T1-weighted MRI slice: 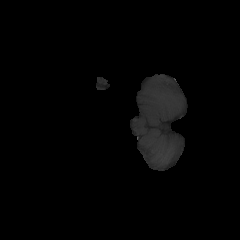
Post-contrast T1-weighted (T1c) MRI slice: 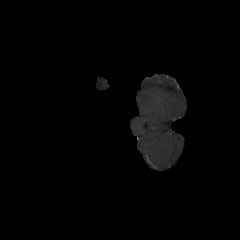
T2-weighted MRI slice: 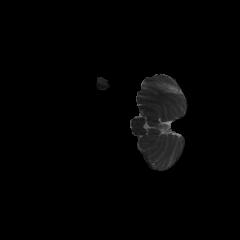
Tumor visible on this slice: no